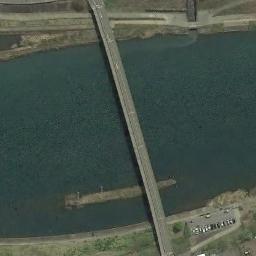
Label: bridge